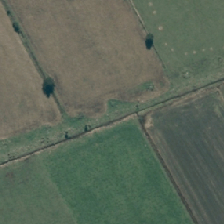
Land cover: high_producing_grassland